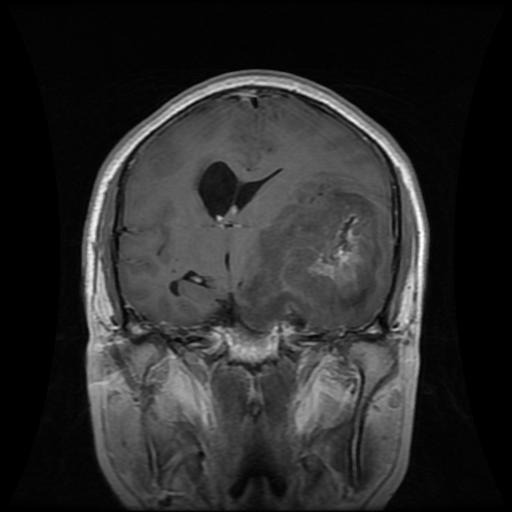
Label: glioma